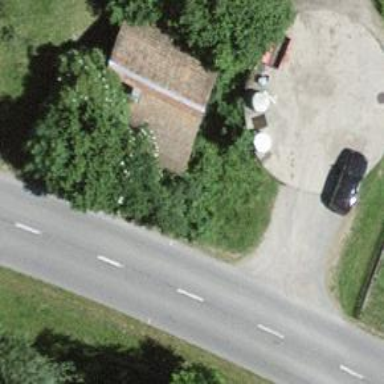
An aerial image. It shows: Shed building.